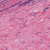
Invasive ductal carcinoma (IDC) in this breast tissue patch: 0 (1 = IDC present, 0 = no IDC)